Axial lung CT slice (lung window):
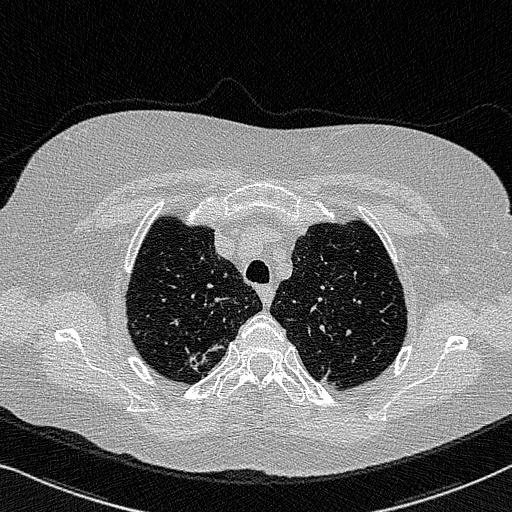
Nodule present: yes
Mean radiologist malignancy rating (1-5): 4.25